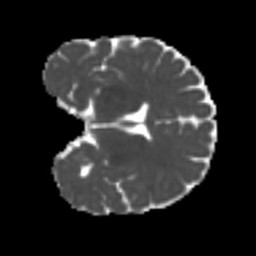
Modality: MD
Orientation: coronal
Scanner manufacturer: siemens
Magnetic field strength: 3 T
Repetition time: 4 s
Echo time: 0.0594 s